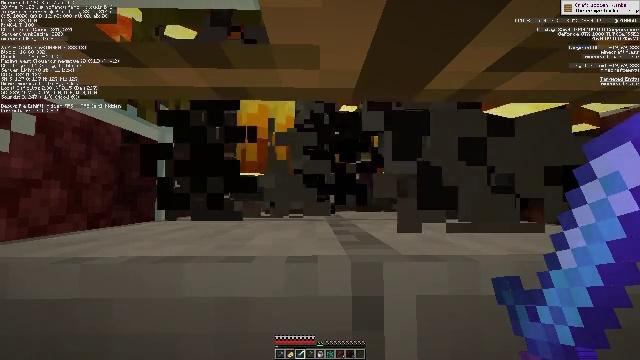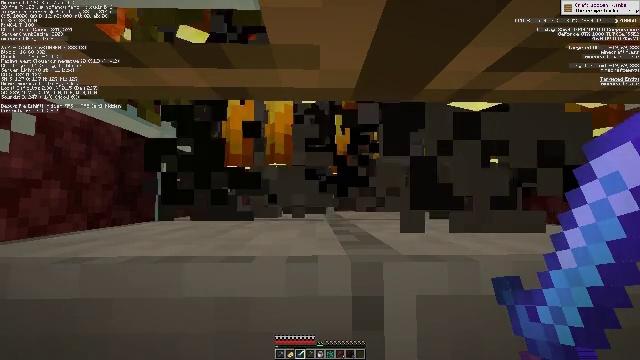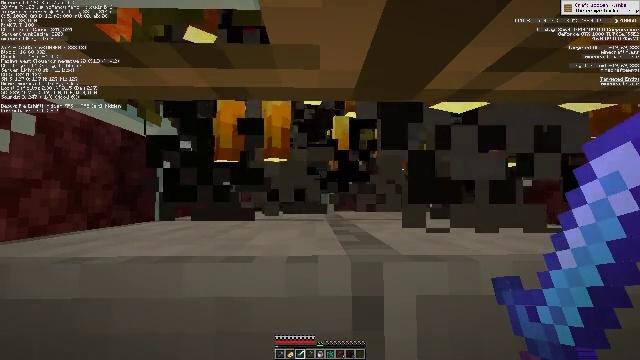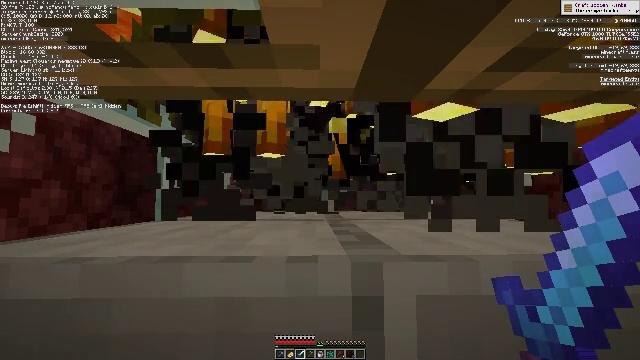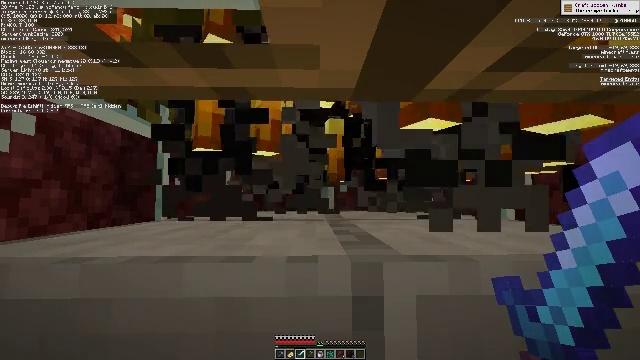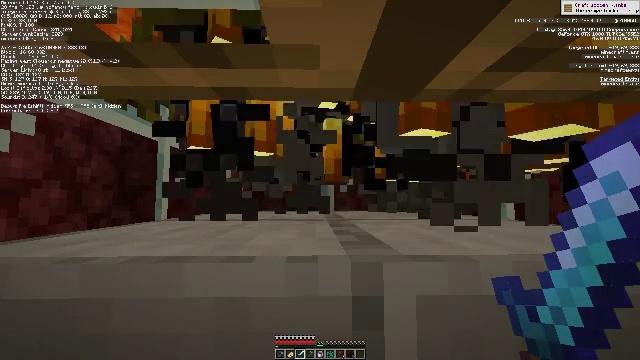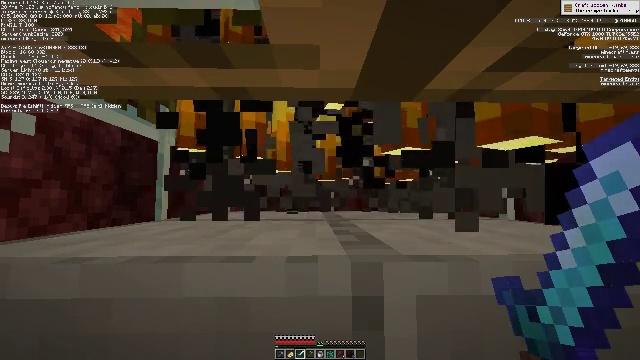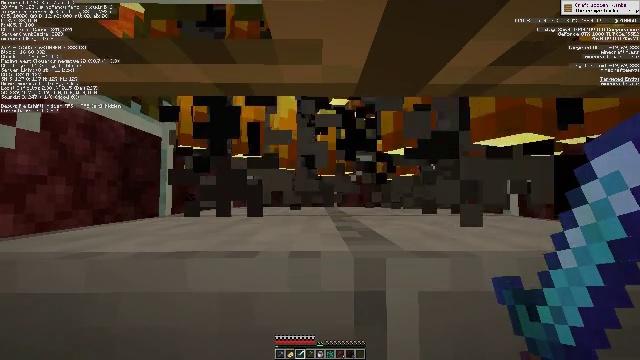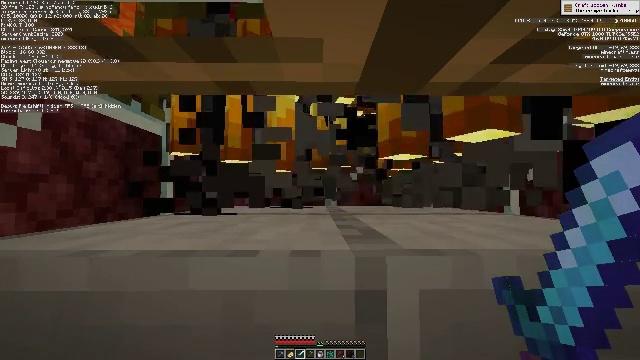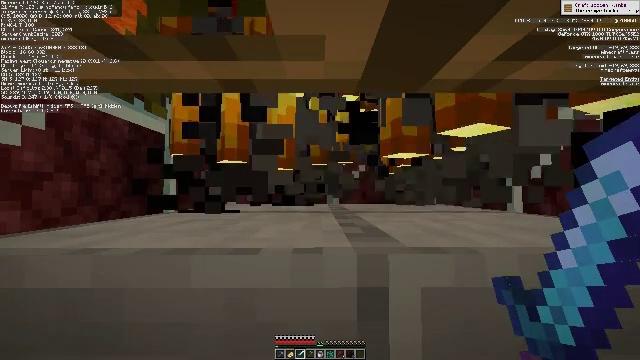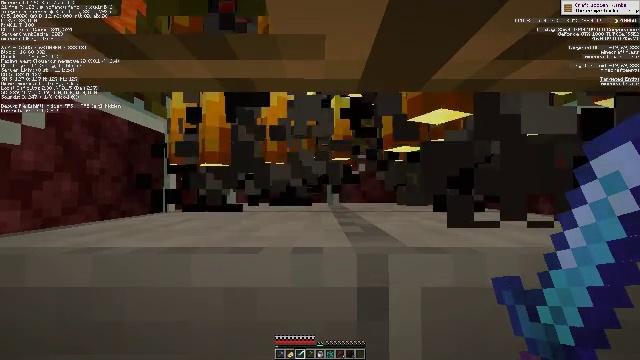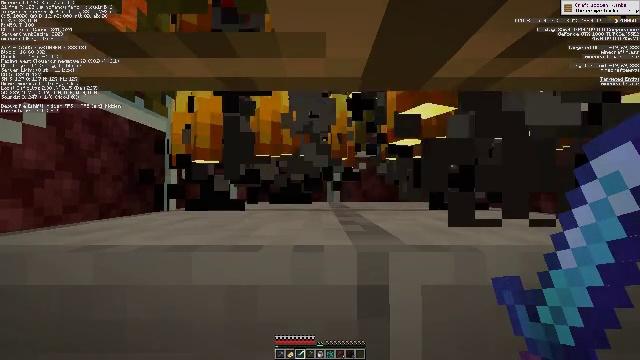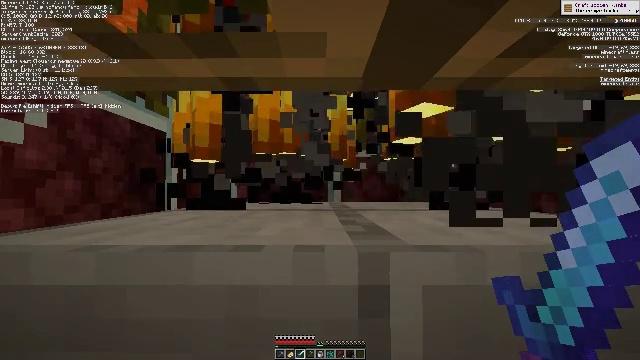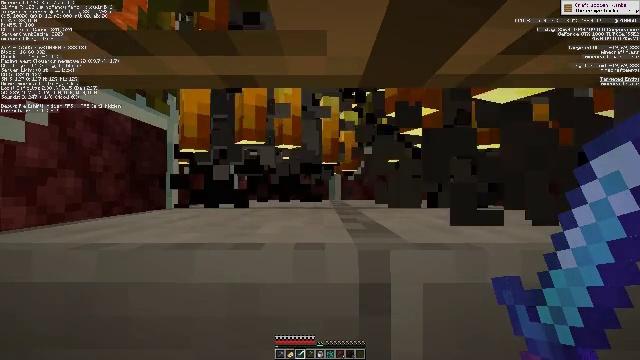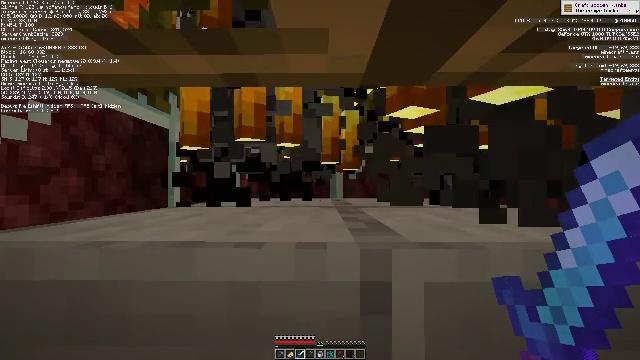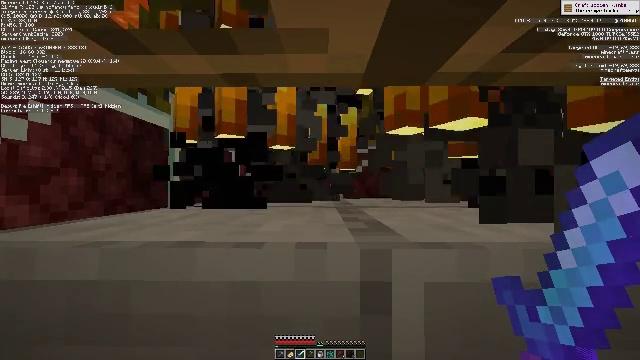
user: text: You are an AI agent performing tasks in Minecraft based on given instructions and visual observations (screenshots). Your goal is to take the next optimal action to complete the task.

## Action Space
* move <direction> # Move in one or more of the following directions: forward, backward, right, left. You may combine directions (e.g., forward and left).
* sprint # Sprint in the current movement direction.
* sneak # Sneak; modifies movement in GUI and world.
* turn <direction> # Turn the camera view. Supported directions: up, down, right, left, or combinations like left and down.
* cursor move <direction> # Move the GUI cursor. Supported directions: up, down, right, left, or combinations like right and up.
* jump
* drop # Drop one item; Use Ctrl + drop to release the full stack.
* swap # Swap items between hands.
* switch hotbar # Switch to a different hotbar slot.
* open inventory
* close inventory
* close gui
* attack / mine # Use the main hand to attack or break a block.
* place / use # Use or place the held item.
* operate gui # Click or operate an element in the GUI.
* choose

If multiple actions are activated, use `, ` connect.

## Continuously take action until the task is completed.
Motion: motion action
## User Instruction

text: Combat the blaze.
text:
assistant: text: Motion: no_op
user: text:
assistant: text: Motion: no_op
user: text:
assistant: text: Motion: no_op
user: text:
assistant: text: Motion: no_op
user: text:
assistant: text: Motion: no_op
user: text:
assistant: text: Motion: no_op
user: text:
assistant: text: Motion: no_op
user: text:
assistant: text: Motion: no_op
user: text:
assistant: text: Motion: no_op
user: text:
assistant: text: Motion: no_op
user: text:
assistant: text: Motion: no_op
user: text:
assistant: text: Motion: no_op
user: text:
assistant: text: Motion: no_op
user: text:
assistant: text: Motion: no_op
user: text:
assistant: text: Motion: no_op
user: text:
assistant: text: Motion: no_op
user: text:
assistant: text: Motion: no_op
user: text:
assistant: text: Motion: no_op
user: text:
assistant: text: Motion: no_op
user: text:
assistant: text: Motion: no_op
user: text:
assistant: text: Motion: no_op
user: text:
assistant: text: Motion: no_op
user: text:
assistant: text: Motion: no_op
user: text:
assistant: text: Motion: no_op
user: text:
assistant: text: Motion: no_op
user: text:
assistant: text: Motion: no_op
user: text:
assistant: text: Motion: no_op
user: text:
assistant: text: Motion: no_op
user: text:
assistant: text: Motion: no_op
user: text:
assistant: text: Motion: no_op